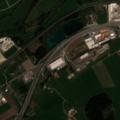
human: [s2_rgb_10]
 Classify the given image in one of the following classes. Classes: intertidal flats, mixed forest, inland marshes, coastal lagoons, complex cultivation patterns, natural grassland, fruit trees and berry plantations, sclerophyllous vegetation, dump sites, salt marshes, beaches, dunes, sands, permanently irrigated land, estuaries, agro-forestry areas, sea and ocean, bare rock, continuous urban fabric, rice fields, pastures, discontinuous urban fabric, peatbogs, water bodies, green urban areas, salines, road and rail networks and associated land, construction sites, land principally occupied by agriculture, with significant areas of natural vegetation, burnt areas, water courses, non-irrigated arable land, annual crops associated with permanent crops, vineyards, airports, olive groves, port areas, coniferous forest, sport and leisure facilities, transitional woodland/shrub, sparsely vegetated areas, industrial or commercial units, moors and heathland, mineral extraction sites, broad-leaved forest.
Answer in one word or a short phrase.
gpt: discontinuous urban fabric, road and rail networks and associated land, pastures, coniferous forest